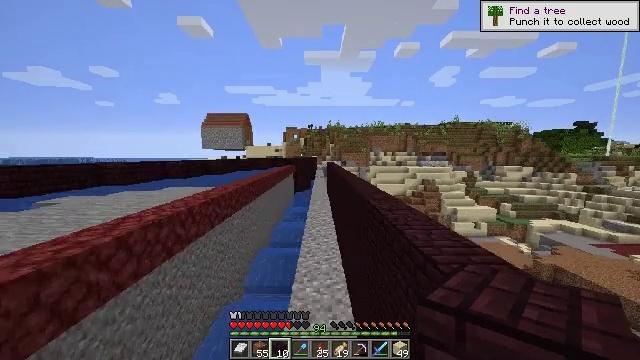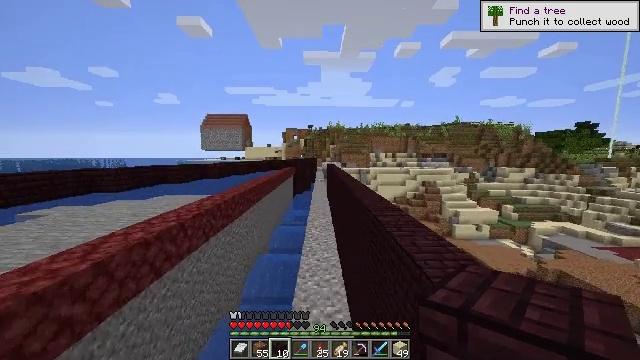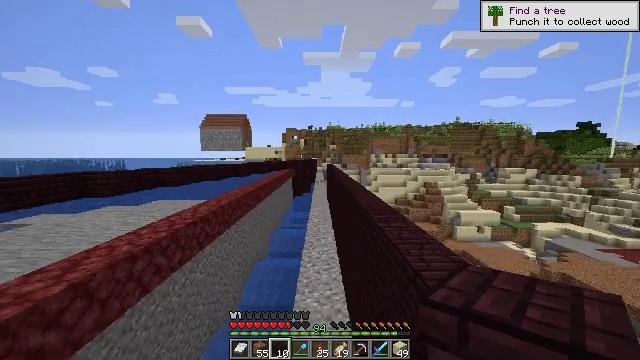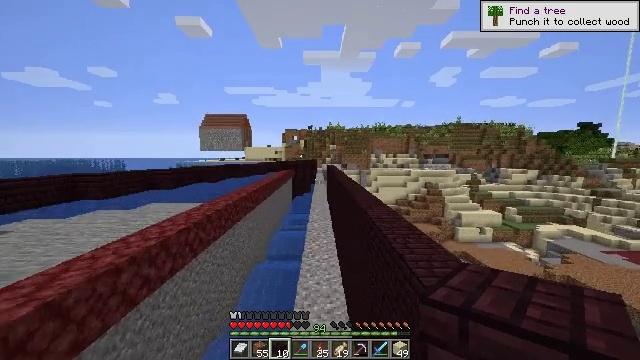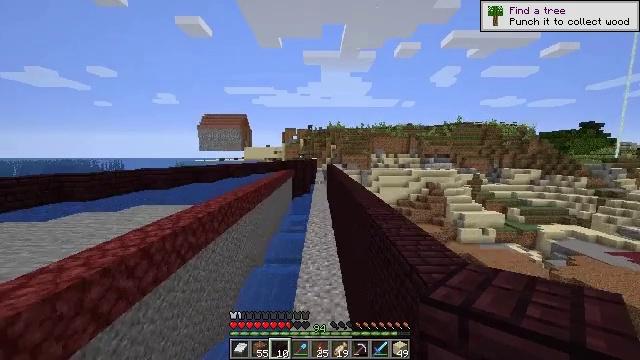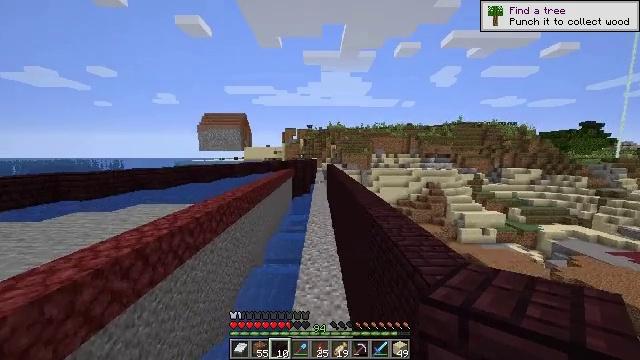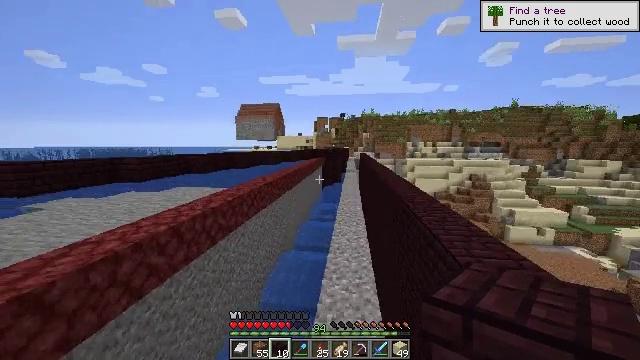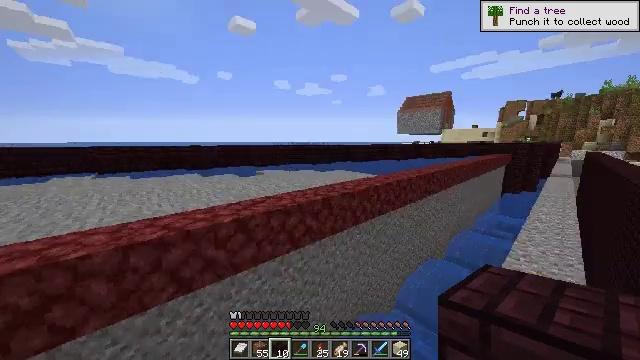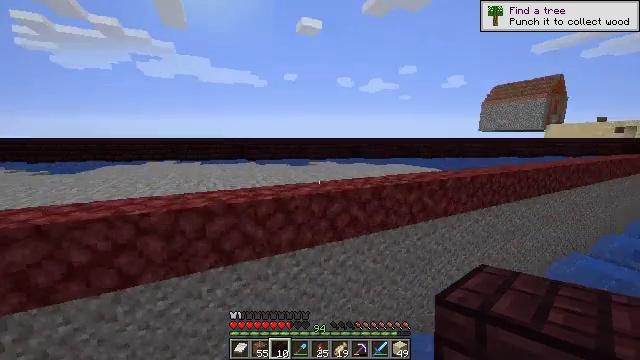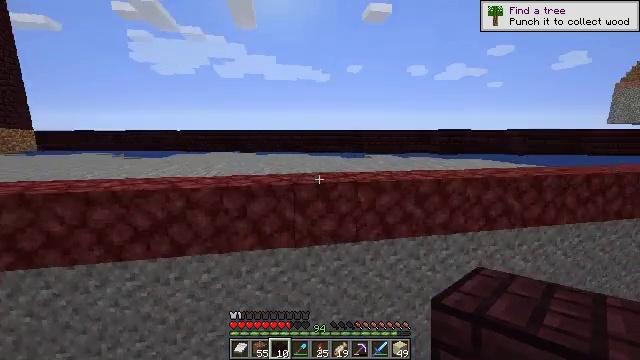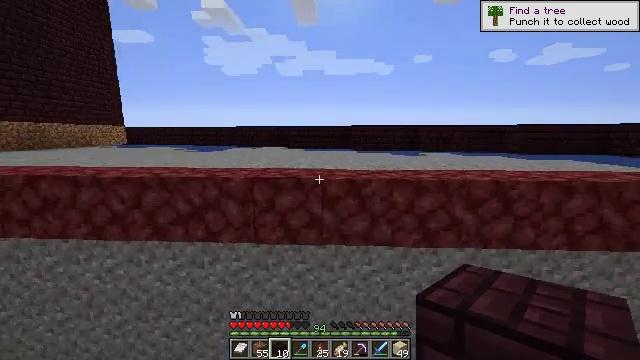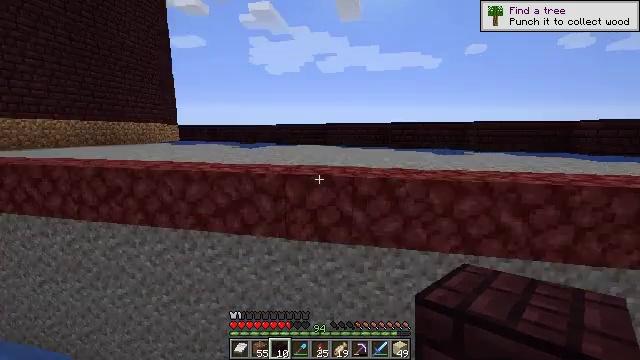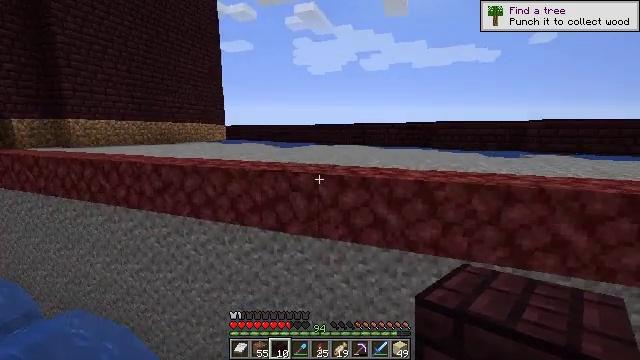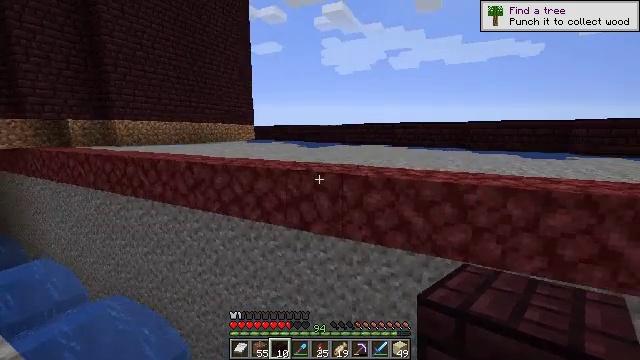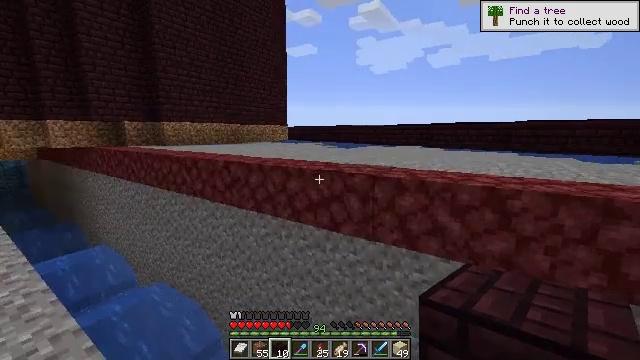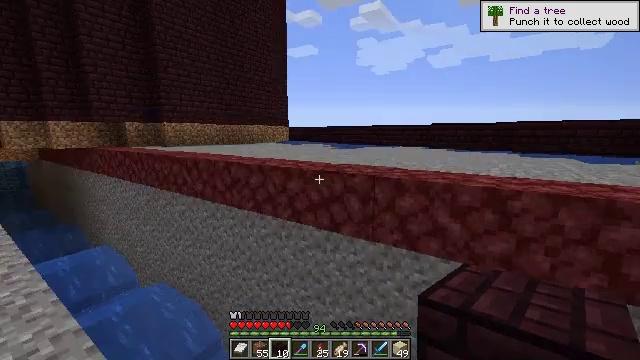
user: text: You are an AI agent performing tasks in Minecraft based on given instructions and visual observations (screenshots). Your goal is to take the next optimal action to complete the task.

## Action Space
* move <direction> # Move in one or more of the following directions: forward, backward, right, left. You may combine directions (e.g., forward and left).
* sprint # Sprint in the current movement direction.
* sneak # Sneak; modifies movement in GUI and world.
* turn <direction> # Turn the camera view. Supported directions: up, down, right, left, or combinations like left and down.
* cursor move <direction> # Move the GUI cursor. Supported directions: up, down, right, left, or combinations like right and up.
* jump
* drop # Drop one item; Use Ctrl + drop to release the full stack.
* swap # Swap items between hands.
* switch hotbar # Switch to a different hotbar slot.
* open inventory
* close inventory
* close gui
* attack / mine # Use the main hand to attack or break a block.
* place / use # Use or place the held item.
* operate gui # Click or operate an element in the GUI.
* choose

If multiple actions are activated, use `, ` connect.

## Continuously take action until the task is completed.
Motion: motion action
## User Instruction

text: Collect the shulker box to move it.
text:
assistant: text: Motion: move forward, jump
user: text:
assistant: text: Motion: move forward, jump
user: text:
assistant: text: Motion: move forward, jump
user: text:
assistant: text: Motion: move forward
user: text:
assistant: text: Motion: move forward
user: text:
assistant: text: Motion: move forward, turn left and down
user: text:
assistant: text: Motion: turn left and down
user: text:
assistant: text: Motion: turn left
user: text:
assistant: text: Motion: turn left
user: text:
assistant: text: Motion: turn left
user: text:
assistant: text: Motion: turn left
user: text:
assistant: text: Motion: turn left
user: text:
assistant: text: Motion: turn left
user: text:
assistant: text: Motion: turn left
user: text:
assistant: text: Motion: no_op
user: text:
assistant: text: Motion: no_op
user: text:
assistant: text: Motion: turn right and up
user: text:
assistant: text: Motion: turn right
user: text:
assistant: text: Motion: turn right
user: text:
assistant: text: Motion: no_op
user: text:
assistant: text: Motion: no_op
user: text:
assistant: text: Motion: no_op
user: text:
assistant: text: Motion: no_op
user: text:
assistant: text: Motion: turn left
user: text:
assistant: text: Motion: turn left and up
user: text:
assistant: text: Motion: turn left and up
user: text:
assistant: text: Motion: turn left
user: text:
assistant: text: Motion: turn left
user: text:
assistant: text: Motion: move forward
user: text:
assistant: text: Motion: move forward